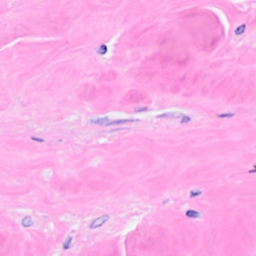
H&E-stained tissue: Breast